Field crop: maize
Growth stage: 1
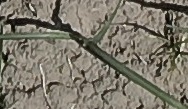
Species: sorghum